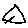
Label: triangle